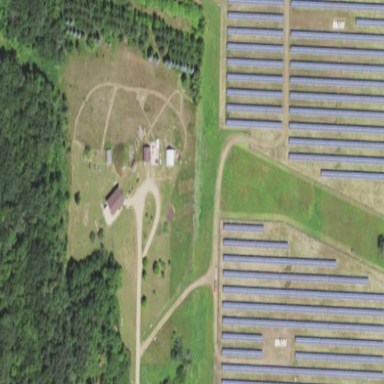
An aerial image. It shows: Solar power plant using photovoltaic technology.